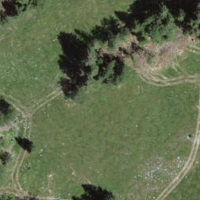
EUNIS habitat code: 25
Species observed at this site:
Aegolius funereus
Pyrrhula pyrrhula
Lophophanes cristatus
Troglodytes troglodytes
Periparus ater